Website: crate-barrel
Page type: stored-credit-cards
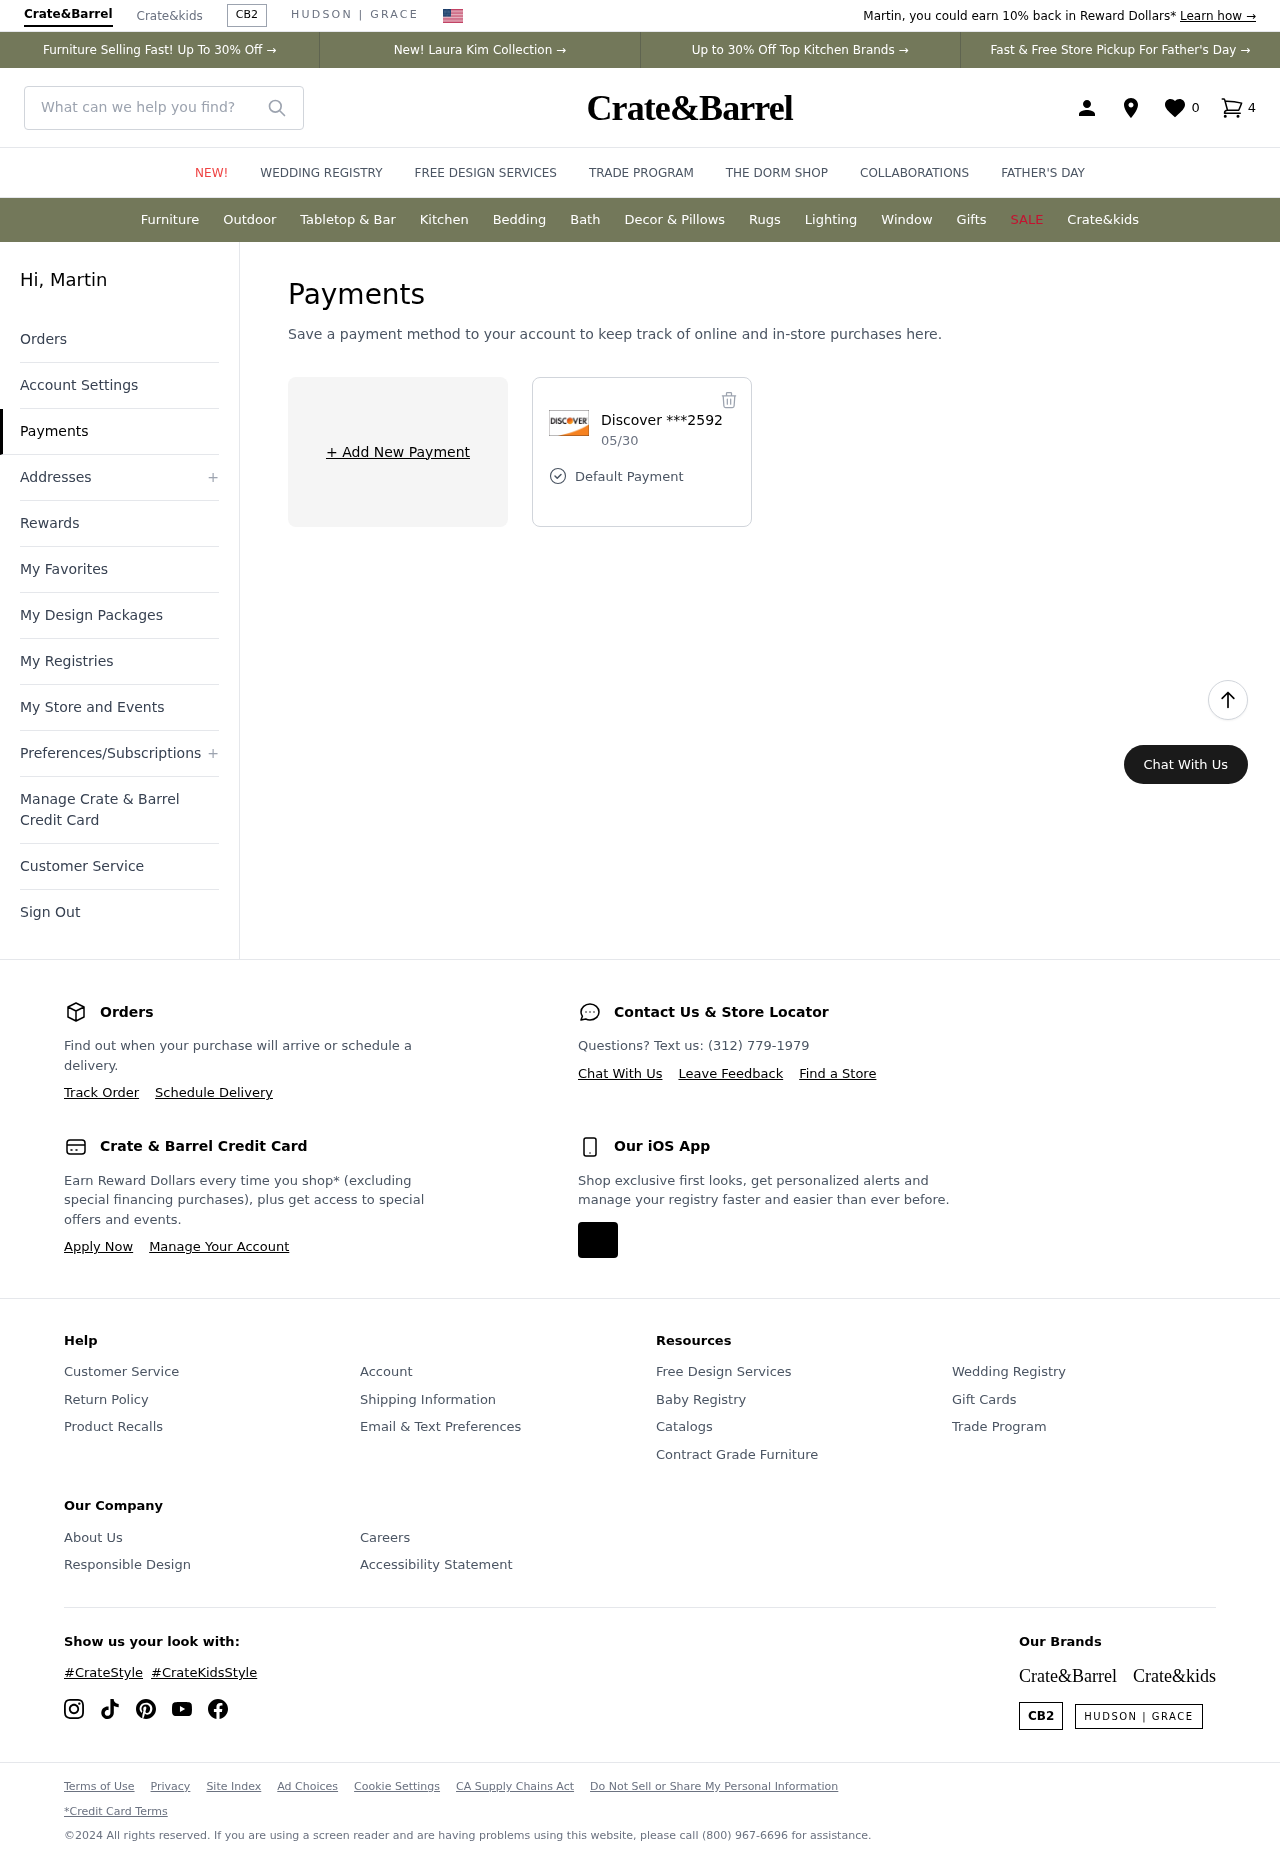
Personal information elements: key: PII_CARD_EXPIRY
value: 05/30
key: PII_CARD_LAST4
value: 2592
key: PII_CARD_TYPE
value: Discover
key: PII_FIRSTNAME
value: Martin
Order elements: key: ORDER_NUM_ITEMS
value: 4
Search elements: key: HEADER_SEARCH
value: What can we help you find?
Other elements: key: FAVORITES_COUNT
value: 0